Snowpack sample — Snodgrass Mountain, Crested Butte, Colorado (2/4/25, 12:06 PM MST)
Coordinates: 38.923, -106.968
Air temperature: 35 °F
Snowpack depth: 80 cm
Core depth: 30 cm
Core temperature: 35.6 °F
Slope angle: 14°, slope face: 78°
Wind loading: low
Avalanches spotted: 0
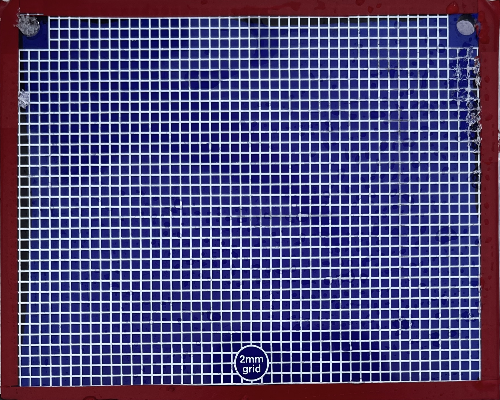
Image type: profile
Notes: No avalanches nearby, unusually warm weather for the last month reported by residents, Collected 25 yards from treeline